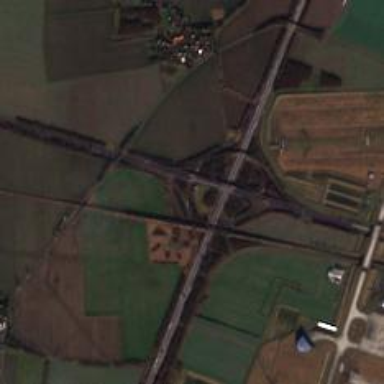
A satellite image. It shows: It's motorway area.